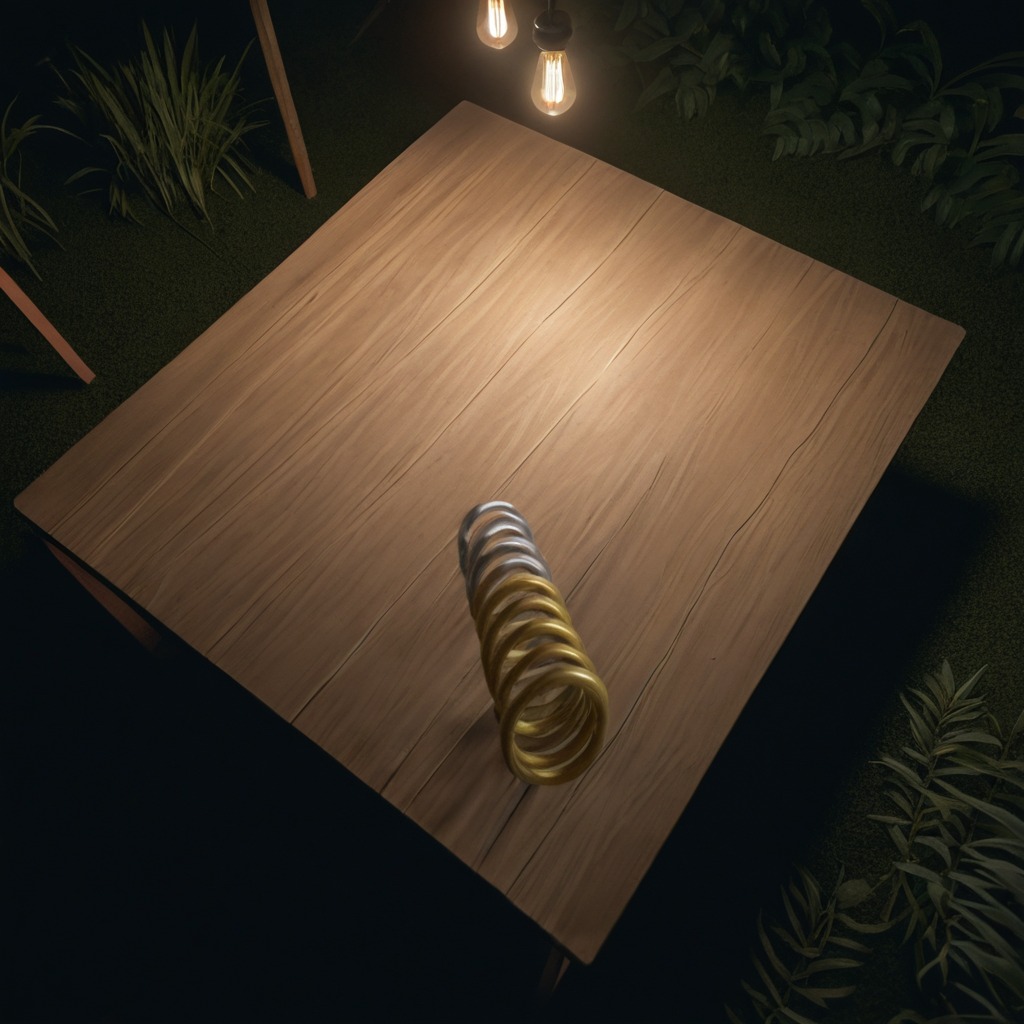
A coiled metal spring is lying on a wooden table inside a jungle field workshop tent at night.